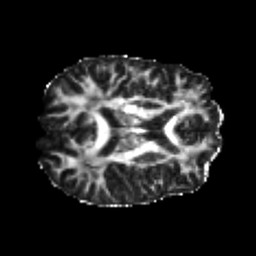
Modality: FA
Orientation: axial
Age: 20
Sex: male
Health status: healthy
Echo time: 0.074 s